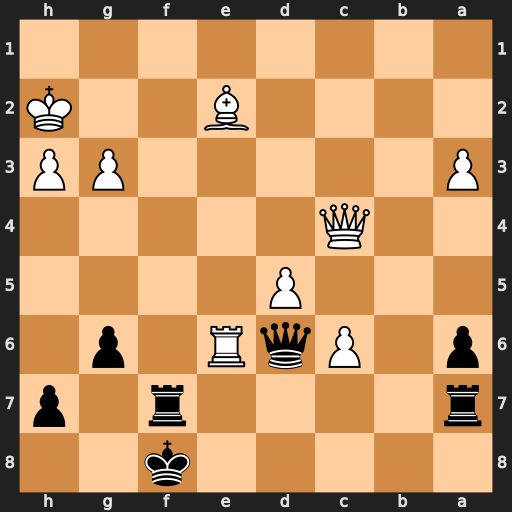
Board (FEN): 5k2/r4r1p/p1PqR1p1/3P4/2Q5/P5PP/4B2K/8
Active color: b
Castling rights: -
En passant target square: -
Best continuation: Rf2+ Kh1 Qxg3 Qc5+ Re7 Qxf2+ Qxf2